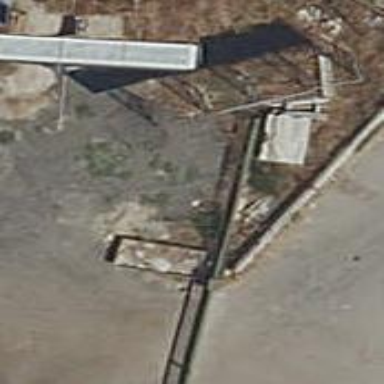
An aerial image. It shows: Chain link fence.